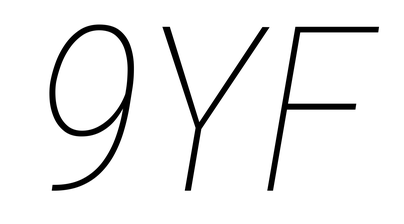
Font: Roboto-Italic_Condensed_Thin_Italic